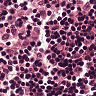
Metastatic tissue present: no